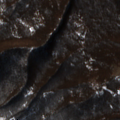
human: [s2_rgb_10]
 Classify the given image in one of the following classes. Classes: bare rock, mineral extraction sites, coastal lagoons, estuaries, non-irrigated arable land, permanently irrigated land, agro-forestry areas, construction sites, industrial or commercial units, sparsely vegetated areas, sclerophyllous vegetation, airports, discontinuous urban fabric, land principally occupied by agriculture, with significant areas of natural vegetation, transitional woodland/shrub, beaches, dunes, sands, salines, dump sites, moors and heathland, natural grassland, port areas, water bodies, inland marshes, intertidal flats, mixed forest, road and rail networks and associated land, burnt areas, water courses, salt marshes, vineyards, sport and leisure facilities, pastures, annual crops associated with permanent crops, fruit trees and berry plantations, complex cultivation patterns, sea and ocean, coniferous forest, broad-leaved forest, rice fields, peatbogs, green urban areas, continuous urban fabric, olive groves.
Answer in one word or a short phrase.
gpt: broad-leaved forest, natural grassland, transitional woodland/shrub